Question: To explain my question:
I have a simple vector array titled , that holds objects of . In my level selection menu for the levels i have in-game, when the player clicks on a level i push back all the enemies for that given level into the vector array.
Currently i only have 3 levels fully done with all their enemies, today when trying to-do the forth level, now i keep getting a stack overflow. And i'm not sure why this is happening, i mean surely the array is only ever assigned anything when i reach first of all reach the level selection menu and then press anything on the keyboard, but no straight away it crashes.
So in terms of pseduo code, here's what i do:
'''
switch(keyboardInput)
//ALL keyboard button specific input
default:
if (levelSelected == 1)
//push back level 1 enemies into vector
elseif (levelSelected == 2)
//push back level 2 enemies into vector etc. etc.
'''
In terms of numbers that are being push into the vector array:
Level 1 = 26 enemies
Level 2 = 113 enemies
Level 3 = 204 enemies
Level 4 = 38 enemies ()
Total = 381 enemies.
Commenting out a few of the vector push backs that i has just added for the 4th level then has the game running fine. But obviously this is a issue that i need to overcome to allow me to have enemies assigned to the levels.
It crashes on the file " for reference.
So i'm a bit confused by this, why is exactly is this happening is my main question? And hopefully how should i overcome this issue?
Any help greatly appreciated!
Edit:
So to answer some of the questions, i don't use any sort of recursion in my code and for a greater view of the error, here's a screenshot

I am loading in total 86 images, and 3 fonts. But even commenting a few of those out I still get the same error message above.
The only other thing of any note-worthy would be the actually Enemies class itself. But specifically all that holds is a few variables and a few animations. In total there's 4 animations available per enemy, some have the animation some don't.
I'll post the animation class below;
<URL> - Header
<URL> - .cpp content.
Even then though im not sure that there's anything significantly memory hogging there.
So here's a link to to my level selection code, its quite large. Most of the code itself is game-related to the level selection screen and too rendering the correct imagery.
<URL>
Commented out all the enemies being pushed back into the vector array leads to surprising results, the level loading code throws up an error, could this just be in result to whatever else is messing up the stack or is it infact the loading code that is messing up the stack? Im not sure.
But here's an image of the level error:
<URL>
So after a long task of looking through the code, see what perhaps could be causing the issue i think i may have a theory;
So each Enemy object has the possibility of having/using 4 different animations. 5 really but its a long story, there's basically 2 different versions of one animation for different sized enemies.
So if we place that into some figures, these animations are their own class titled Animation. Is it that For every enemy object pushed back into the array will contain its own instance of all the specific Animations that are available, and thus as time has gone on and i've added in more and more enemies the issue unbeknown to me has grown worse and worse.
I mean in total that would be Animation instances, currently i pretty much commented most of the code out. Most of the big things i thought may have been causing the issue, slowly i'm un-commenting the lines trying things, making sure that this in-fact correct.
Problem remains now that what should be done?
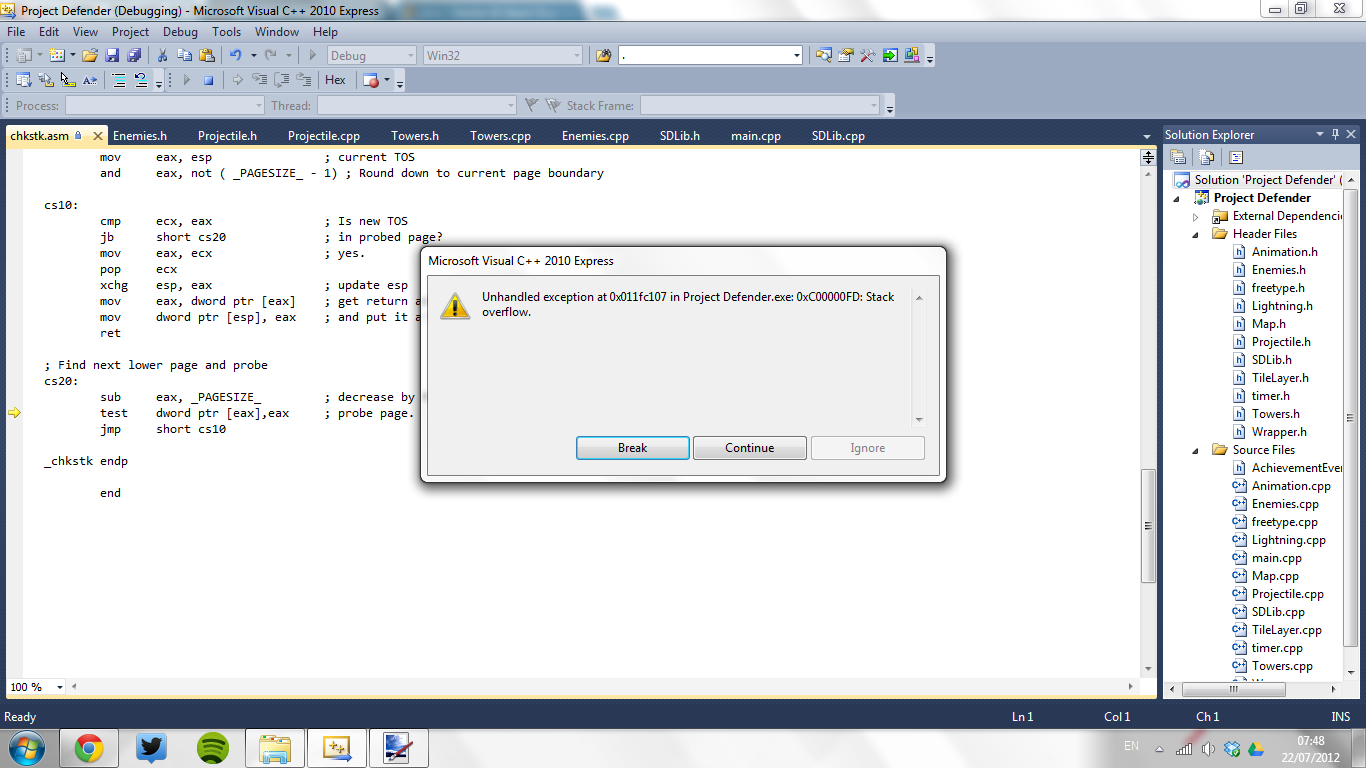
Answer: There are only three potential causes of stack overflow:
1. Endless/excessive function recursion.
2. Allocating excessively large objects on the stack.
3. Overwriting a stack frame link pointer. May result from buffer overflow of an array on the stack or using an expired pointer or reference to a local variable.
None of these can conceivably result from misuse of a 'vector'. Probably something related to the 'push_back' is aggravating a preexisting problem.
If you want to bring out the big guns, try Valgrind. But it looks like you need to boil things down and trim away unessential details. Don't be so concerned with particular numbers. 1524 animation instances should be just the same as 2 if the program is written properly.